Question: I'm having trouble organizing the contents of a JPanel. I've tried different layout managers but haven't gotten anything to work.
The JPanel contains 3 other JPanels and should look like this:

Does anyone know how I can achieve this layout?
Thanks in advance.
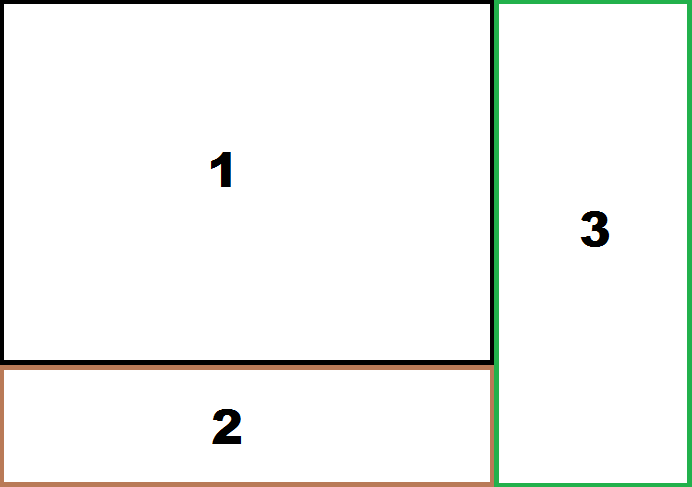
Answer: What you want is similar to a 'BorderLayout', but using one natively will cause the second pane to fill the bottom space (rather than the 3rd pane.)
However, you could use two in tandem to get this effect - The first 'BorderLayout' pane would contain the second 'BorderLayout' pane (in its centre) and panel 3 (on its east.)
In the second 'BorderLayout' pane, you could then just set pane 1 to be the centre, and pane 2 to be the south.